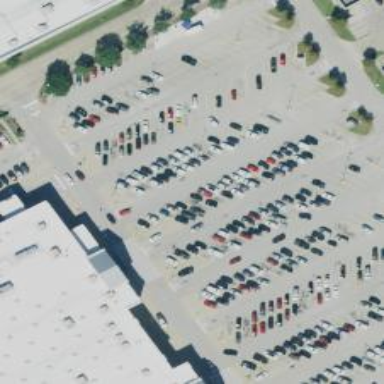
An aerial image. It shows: Parking space is available.